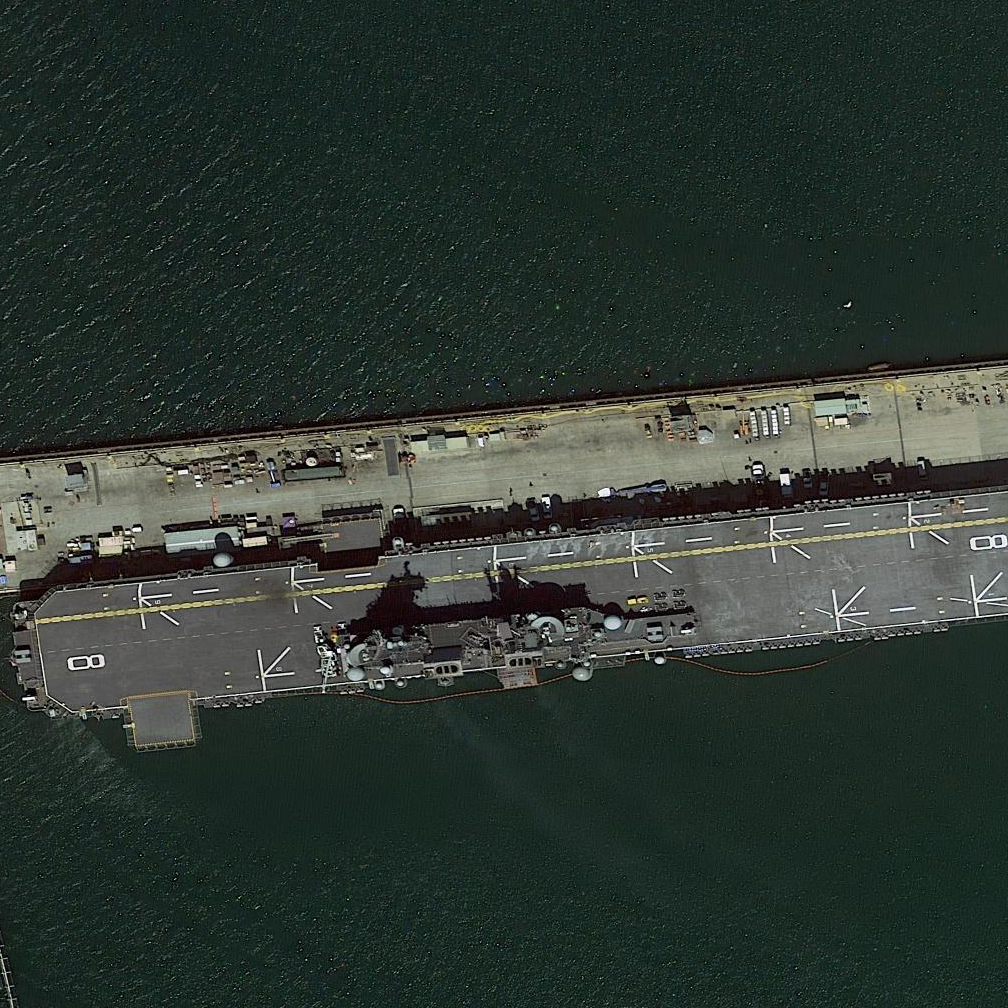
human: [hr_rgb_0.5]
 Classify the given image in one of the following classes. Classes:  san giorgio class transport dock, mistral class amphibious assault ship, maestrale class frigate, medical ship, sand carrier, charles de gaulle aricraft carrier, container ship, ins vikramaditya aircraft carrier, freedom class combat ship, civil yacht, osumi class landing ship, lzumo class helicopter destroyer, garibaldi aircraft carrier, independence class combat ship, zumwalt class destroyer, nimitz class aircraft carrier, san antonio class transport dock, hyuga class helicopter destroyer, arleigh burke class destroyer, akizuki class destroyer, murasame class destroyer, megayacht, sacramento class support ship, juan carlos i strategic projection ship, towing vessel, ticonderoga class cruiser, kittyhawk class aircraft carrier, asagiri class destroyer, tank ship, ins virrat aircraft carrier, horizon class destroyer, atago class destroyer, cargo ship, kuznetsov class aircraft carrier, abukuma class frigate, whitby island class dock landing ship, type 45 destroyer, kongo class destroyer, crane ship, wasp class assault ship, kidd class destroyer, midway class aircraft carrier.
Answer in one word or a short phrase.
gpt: Wasp class assault ship